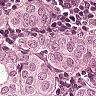
Metastatic tissue present: yes